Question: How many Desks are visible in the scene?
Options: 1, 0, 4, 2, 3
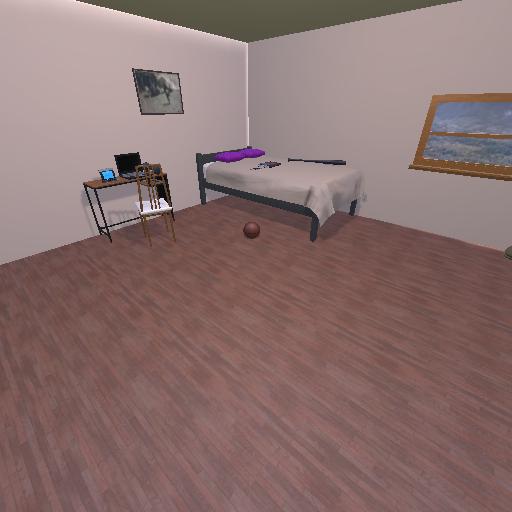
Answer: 1